Interaction volume radius: 10 \u00c5
Interaction volume height: 25 \u00c5
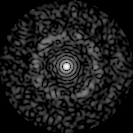
Disorder parameter: 0.8333